Question: I am currently trying to set up a wordpress site on my own personal raspberry pi server, which I'll eventually put online. I've been doing my best to try and understand the security of all the wordpress files, but I am unsure if I have been getting it.
Should my user (pi) be given permission to add/edit the wordpress files? The tutorial explicitly had me give all the permissions to the apache user, which I think I understand but I cannot change the actual permission numbers on any of the files/directories. I tried adding myself to the apache users group, but I still could not add/edit files. I originally tried to add a php.ini file using the command line and sudo, is that the only way the "pi" user should be allowed to interact with it? This seems pretty cumbersome to me, and I cannot add anything more than simple text files to it, so I am unsure how I would add a theme (this whole problem arose because a theme I want to add is above the upload size limit of 2mb, which I have been trying to chnage as well with no luck through php.ini or .htaccess).
Any overall explanation of permissions and what permissions I should be giving the "pi" user or how to do so would be greatly appreciated. (Also i chnaged the default password for pi and plan to change the username before making it live). Thank you
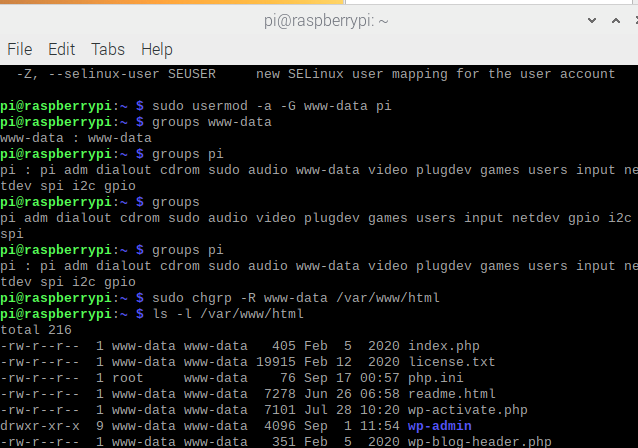
Answer: WordPress is basically designed to run on a server where a shell user such as 'pi' never changes files. Everything about adding / updating / editing files is done by the WordPress code itself, when you the admin install plugins, upload media, edit theme stylesheets and the like. That's why the files are owned by 'apache'. Lots of WordPress instances run on shared servers, so security is enhanced by this convention.
But you want your shell user to fiddle about with your files. The easiest way to do that is with the 'apache' user. You can become that user with 'sudo su apache'.